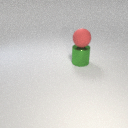
large red rubber sphere above large green metal cylinder